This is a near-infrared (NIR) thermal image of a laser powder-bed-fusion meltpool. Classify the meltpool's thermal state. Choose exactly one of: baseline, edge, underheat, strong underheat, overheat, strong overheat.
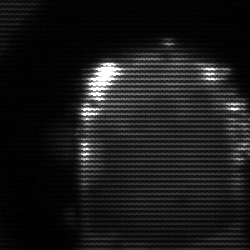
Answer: baseline